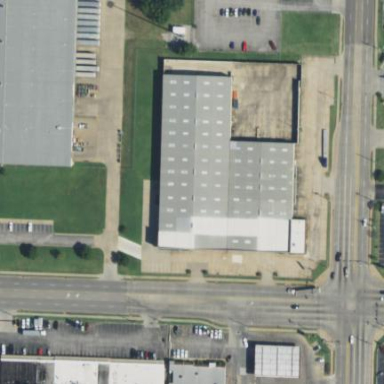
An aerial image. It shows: Warehouse.